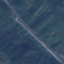
Label: Highway